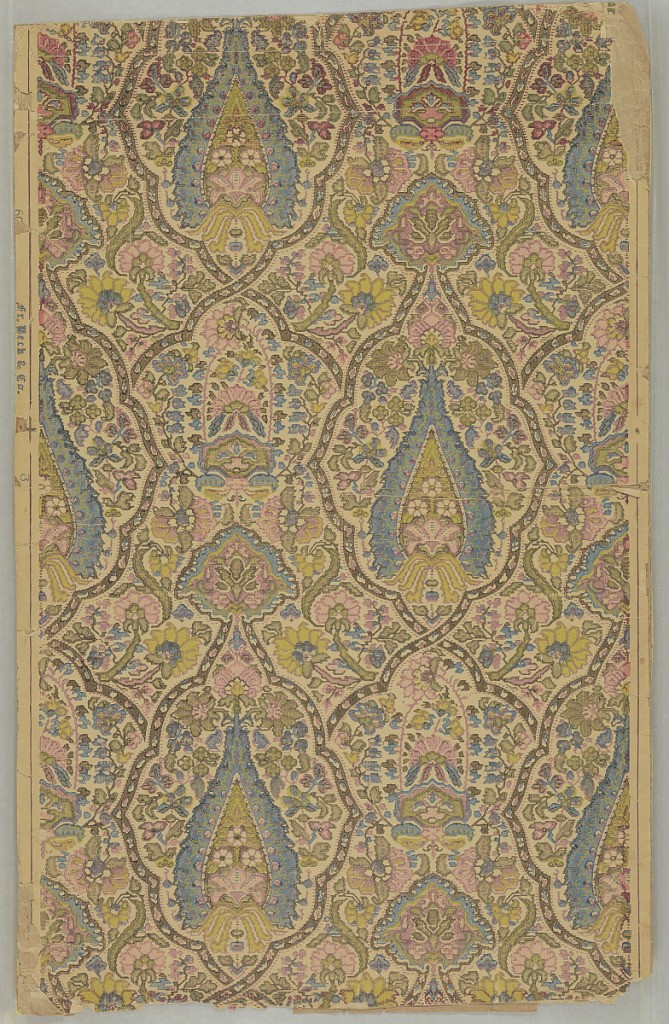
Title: Sidewall
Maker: Frederick Beck & Co., 1860
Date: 1890–1920
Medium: Machine printed on paper
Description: Stylized floral motifs set within an ogival framework. Resembles paisley and has a slightly Moorish look.